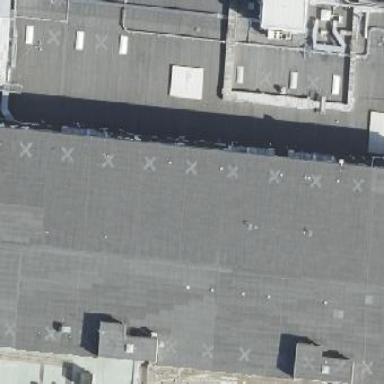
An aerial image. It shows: Industrial building.